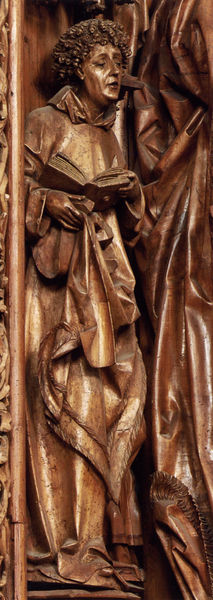
Titel: Hochaltar, Hl. Stephanus im linken Gewände des Mittelschreins
Künstler: Meister von Kefermarkt
Standort: Kefermarkt  (Oberösterreich)
Institution: St. Wolfgang
Schlagwörter: dunkel, gott, hand, mann, umhang, ausschnitt, braun, frau, haar, holz, kleid, mund, nase, blick, augen, bibel, falten, gesicht, kragen, mensch, rahmen, stehen, hände, vorhang, kirche, figur, gewand, haare, kutte, mantel, stehend, stoff, gesang, person, gotik, locken, renaissance, engel, skulptur, statue, relief, holzschnitt, klein, falte, detail, lesen, faltenwurf, plastik, foto, fotografie, photographie, buch, groß, beten, gebet, altar, hochaltar, schnitzerei, photo, rasiert, singen, farbfoto, gotisch, jesus, kirchenraum, andacht, chor, mönch, lesender, heiliger, herz, heilige, lesend, gerafft, heilig, betend, schnitzen, bronzeplastik, kapuze, figut, hochrelief, schnitzaltar, chorgestühl, flügelaltar, freske, apostel, evangelium, haase, riemenschneider, schnitzfigur, holzschnitzerei, figurenaltar, holzschnitzkunst, holzplastik, faltn, nebenfigur, riemenschmitt, äucher, gesangsbuch, diakon, asistenzfigur